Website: crate-barrel
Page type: stored-credit-cards
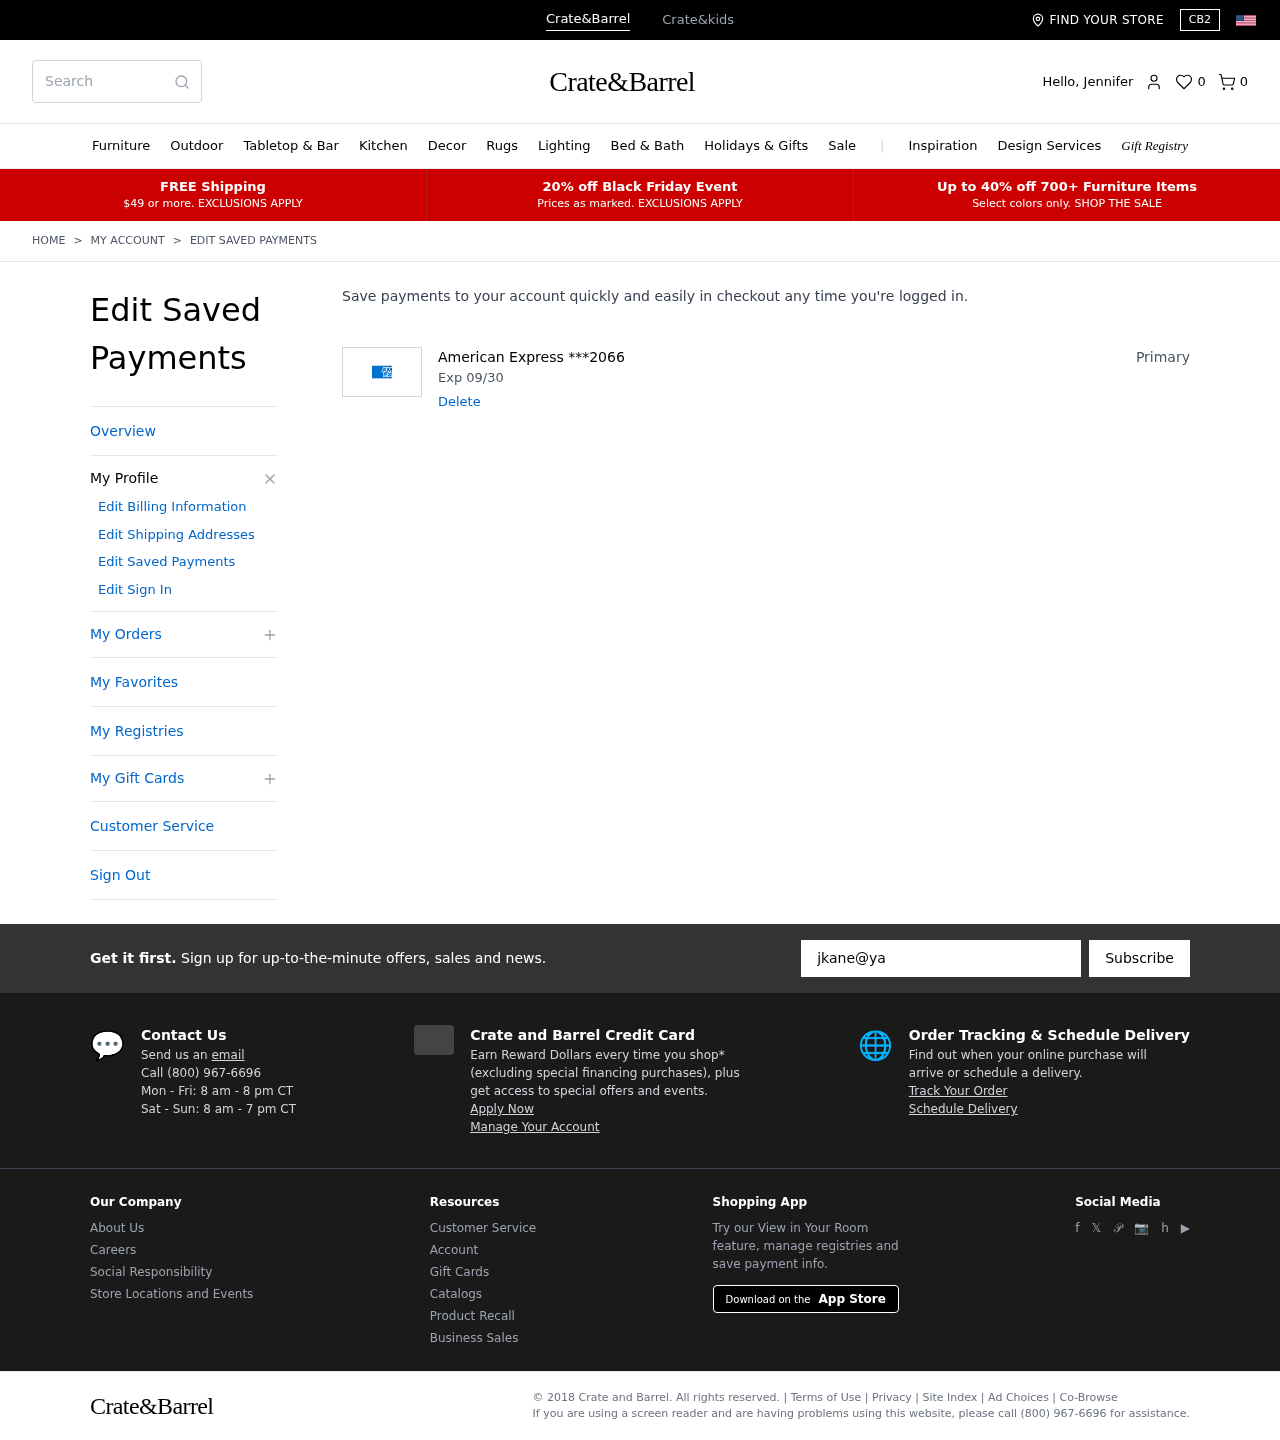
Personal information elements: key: PII_CARD_EXPIRY
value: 09/30
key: PII_CARD_LAST4
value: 2066
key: PII_CARD_TYPE
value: American Express
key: PII_FIRSTNAME
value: Jennifer
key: PII_EMAIL
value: jkane@yahoo.com
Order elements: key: ORDER_NUM_ITEMS
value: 0
Search elements: key: HEADER_SEARCH
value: Search
Other elements: key: FAVORITES_COUNT
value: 0